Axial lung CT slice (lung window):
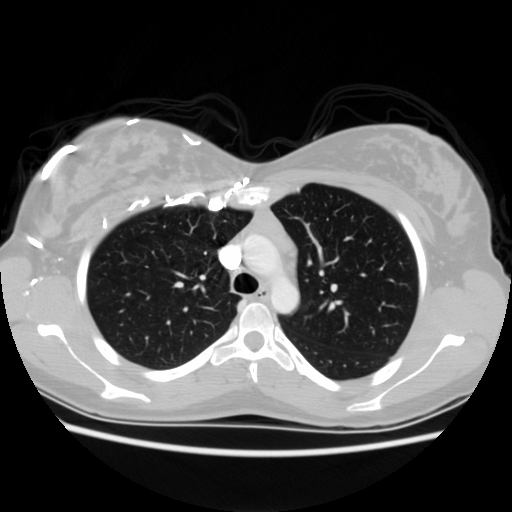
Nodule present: no